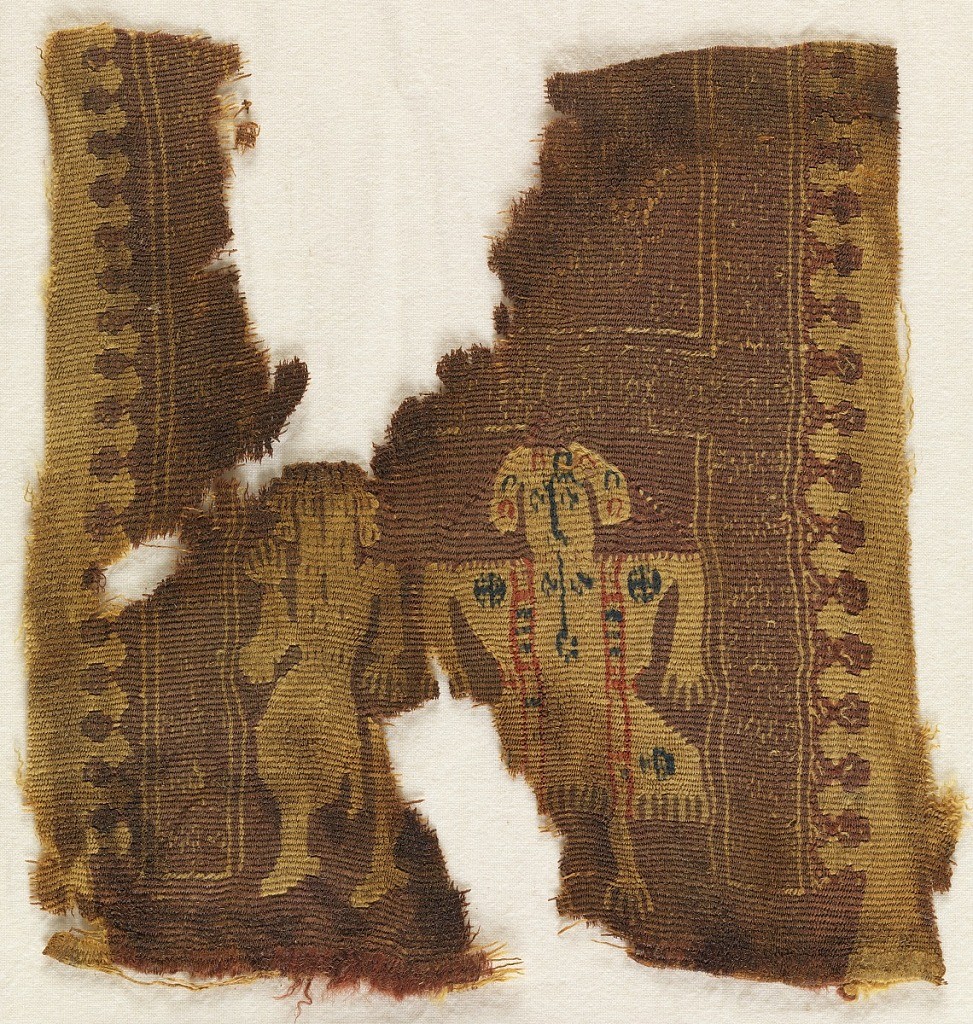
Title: Fragment
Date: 7th century
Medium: s-spun wool Technique: tapestry weave
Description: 1971-50-504: Tapestry fragment that likely came from a tunic ha...;     n-t-946: Two figures on patterned ground. Coptic.50